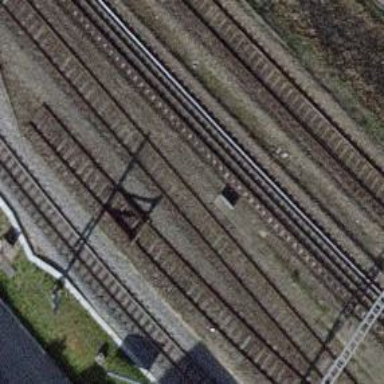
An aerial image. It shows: Railway buffer stop.